Question:
Trying to apply a grayscale filter to the div that is over top of the main background. Wondering if this is possible at all with jQuery, CSS3, or HTML5. I was playing with a few of the new CSS3/HTML5 technologies but to no success.
I can't save it as two images because the background needs to stretch full-size, so it won't be exactly the same on every screen.
I'm working on an early draft and I am just wondering if I should kill this idea. If you point me in the right direction I can figure it out.
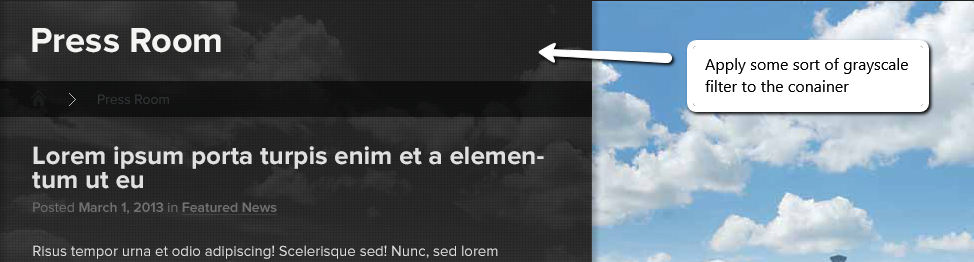
Answer: You can't apply a "grayscale everything behind me" filter in CSS.
If you don't mind full screen with loss of aspect ratio (which may not matter depending on your cloud image) here is a technique. It places a div on top of the background that is half the width and uses 'background-size:200% 100%' so that it will size the same as the background. Then we apply CSS3 grayscale and the older versions of it. Then a pseudo-element on top to darken the image.
Tested and works in: Chrome 25, Firefox, IE9 (I assume 7, 8 as well) currently.
<URL>

'''
.gray {
background:url(https://www.google.com.au/logos/2013/maria_sibylla_merians_366th_birthday_-<PHONE>-hp.jpg);
width:50%;
height:100%;
background-size:200% 100%;
position:relative;
-webkit-filter: grayscale(100%);
-moz-filter: grayscale(100%);
-ms-filter: grayscale(100%);
-o-filter: grayscale(100%);
filter: url(grayscale.svg); /* Firefox 4+ */
filter: gray; /* IE 6-9 */
}
.gray:after {
display:block;
content:"";
position:absolute;
top:0;
bottom:0;
left:0;
right:0;
background-color:#000;
opacity:.7;
}
body {
margin:0;
background:url(https://www.google.com.au/logos/2013/maria_sibylla_merians_366th_birthday_-<PHONE>-hp.jpg);
height:100%;
background-size:100% 100%;
}
html {
height:100%;
}
'''